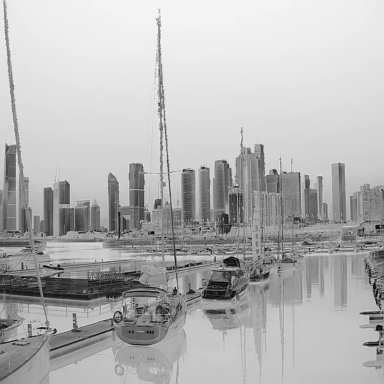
There are five sailboats in the infrared image.